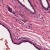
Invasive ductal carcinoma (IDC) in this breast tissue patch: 0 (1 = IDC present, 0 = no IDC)